Question: I have a custom 'View' that always draws a 'Bitmap' at a certain rotation. I overwrite the 'onDraw' method, rotate the 'Canvas' and draw the bitmap with an anti-aliased 'Paint'.
'''
public RotatedImageView(Context context, AttributeSet attrs, int defStyle) {
super(context, attrs, defStyle);
someBitmap = BitmapFactory.decodeResource(getResources(), R.drawable.placeholder);
}
@Override
protected void onDraw(Canvas canvas) {
// Save and rotate canvas
canvas.save();
canvas.rotate(3F, getWidth() / 2, getHeight());
// Draw the icon
Paint p = new Paint(Paint.ANTI_ALIAS_FLAG);
canvas.drawBitmap(someBitmap, 0, 0, p);
canvas.drawRoundRect(new RectF(75, 50, 225, 200), 10, 10, p);
// All done; restore canvas
canvas.restore();
}
'''
However, I always get jagged edges on the Bitmap. Note that the roudned rectangle gets nicely anti-aliased edges. Also, when I apply 'p.setFilterBitmap(true);' this works (the bitmap surface gets filtered/smoothed) correctly. Am I missing something?

Here's a minimal Android project with isolated example of one screen that shows the View that draws the non-anti-aliased Bitmap, loaded from a resource: <URL>
I have also tried the following:
'''
Paint p = new Paint();
p.setAntiAlias(true);
p.setFilterBitmap(true);
p.setDither(true);
canvas.drawBitmap(someBitmap, 0, 0, p);
'''
But this doesn't help as 'setFilterBitmap' filters the surface; it does not anti-alias the edges. Also, 'setAntiAlias' does the same as directly setting the flag in the 'Paint' constructor. If in doubt, please try my minimal test project. Thanks so much for any help!
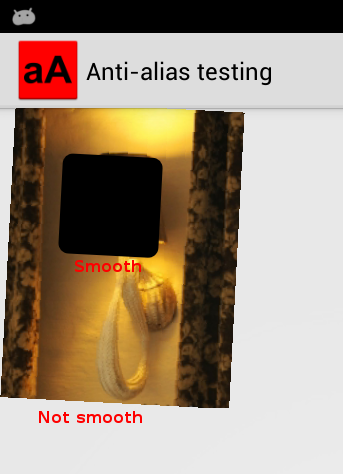
Answer: I have found why I did not get any anti-aliasing: hardware acceleration. After I (by pure accident) tested on my Nexus One it suddenly worked, while my Nexus 7 didn't. Turns out that the 'ANTI_ALIAS_FLAG' does nothing when the 'Canvas' is drawn using the hardware acceleration. With that insight I found <URL> which answers my question.
Solutions seem to be: adding a transparent border to every bitmap (manually or on the fly) or 'do something with shaders'. Neither are very appealing to me. Instead I <URL> you won't have to deal with hardware acceleration before any way. So I have added, in the view constructor:
'''
if (android.os.Build.VERSION.SDK_INT >= 11) {
setLayerType(View.LAYER_TYPE_SOFTWARE, null);
}
'''
I've updated the above referenced open-source project on BitBucket for those interested.